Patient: sex F, age 57
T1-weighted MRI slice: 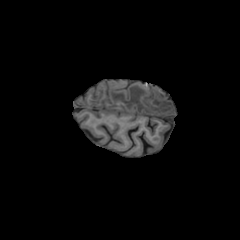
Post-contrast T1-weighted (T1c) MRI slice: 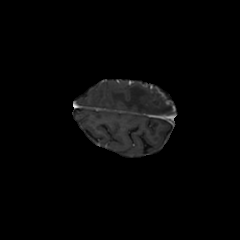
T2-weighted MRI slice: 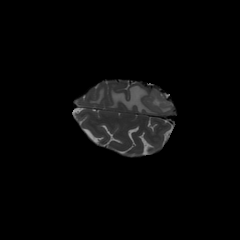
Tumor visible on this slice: yes
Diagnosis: Glioblastoma, IDH-wildtype
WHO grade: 4